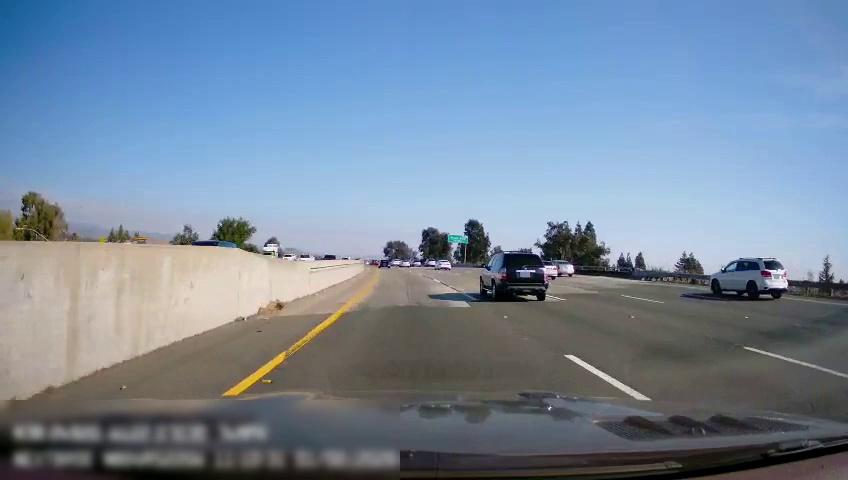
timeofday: Day
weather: Sunny
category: Drivable Space
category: Vehicles | Car
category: Vehicles | SUV
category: Vehicles | Car
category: Vehicles | Car
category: Vehicles | SUV
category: Vehicles | Car
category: Vehicles | Car
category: Vehicles | SUV
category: Vehicles | Car
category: Vehicles | Other LV
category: Vehicles | Car
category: Vehicles | SUV
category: Vehicles | SUV
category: Vehicles | Car
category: Lanes | Alternate Lane
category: Lanes | Current Lane
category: Lanes | Current Lane
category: Lanes | Alternate Lane
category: Lanes | Alternate Lane
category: Lanes | Alternate Lane
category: Traffic | Signs